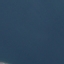
Land use / land cover: SeaLake